Question:
Downloaded ISO and verified the hash. Installed Web Deploy 3.5 separately and Preperations.exe file is present in the "packages" directory..
After several tries, I even cleaned up "C:\ProgramData\Package Cache" directory, but nothing helps..
I'm going to uninstall Web Deploy 3.5 and try it again.. Any suggestions?
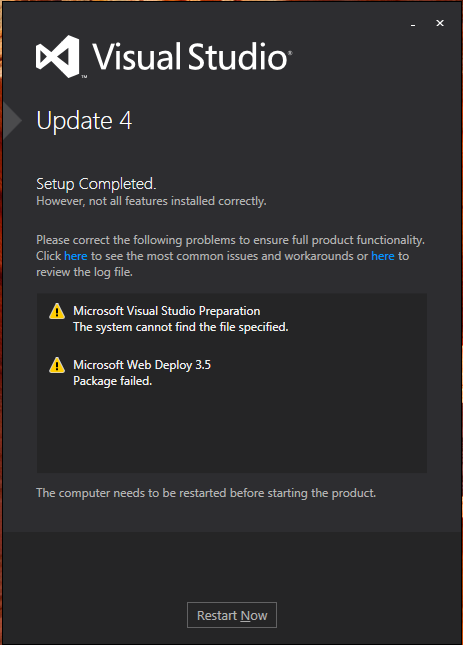
Answer: After uninstalling the Web Deploy 3.5, I got the error as shown in the screenshot.
Steps I've taken to fix this:
1. Downloaded Update 4 ISO from http://go.microsoft.com/fwlink/?LinkId=327544
2. Manually uninstalled Web Deploy 3.5
3. Ran VS2012 repair using the command-line (couldn't do it via Add/Remove Programs): vs_premium.exe /repair
4. Had to run the repair twice as it failed the first time
5. Ran Update 4 installer and it failed with following error:
1. Manually Copied C:\Users\Ostati\Desktop\Temp\VS2012.4\packages" to C:\ProgramData\Package Cache\C6B63A9C9DFE6A89D63665FB41EFDD35689A78AD\"
2. Ran Update 4 again and it worked!**